Question: I created some graphics to be printed assuming that the 'PrintDocument' class uses the standard 96 dpi (an inch of the drawing requires 96 pixels on the printout), but when I print those graphics on paper they appear smaller thus not having the appropiate dimensions.

So what is the default DPI value of the PrintDocument class?
Thanks in advance!
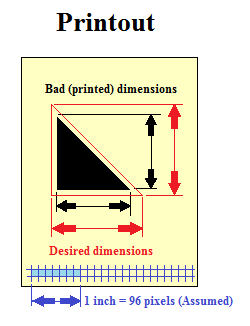
Answer: This answer is by <URL>:
> In your 'PrintPage' event handler, the 'e.Graphics.PageUnit' property
is set to 'GraphicsUnit.Display'. Which makes 100 "pixels" equal to
one inch on paper. Regardless of the printer DPI. Close to the default
DPI for the screen, not quite.